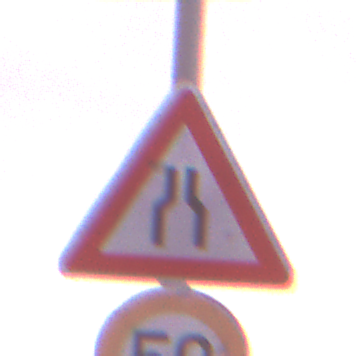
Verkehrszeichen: VerengteFahrbahn
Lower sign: Geschwindigkeit50
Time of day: SunriseSunset
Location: Outdoor (Urban)
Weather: PartlyCloudy
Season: NotSpecified
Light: Natural